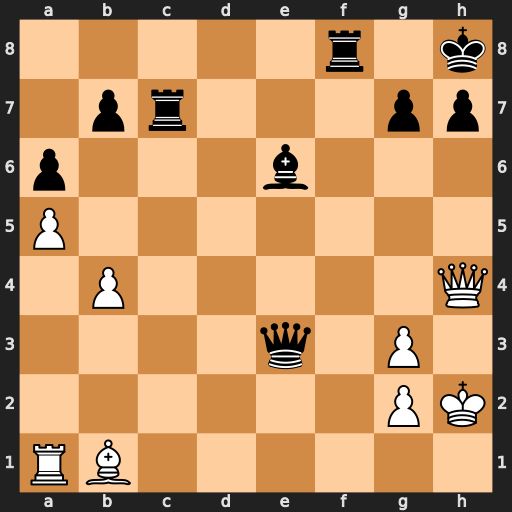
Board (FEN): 5r1k/1pr3pp/p3b3/P7/1P5Q/4q1P1/6PK/RB6
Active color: w
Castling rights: -
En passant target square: -
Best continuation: Qxh7#